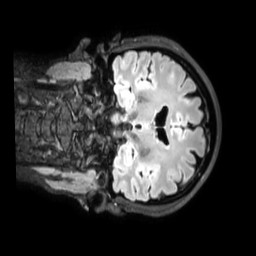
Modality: FLAIR
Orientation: coronal
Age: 39
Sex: female
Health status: healthy
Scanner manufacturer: philips
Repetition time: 4.8 s
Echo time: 0.2875 s